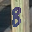
Label: 8